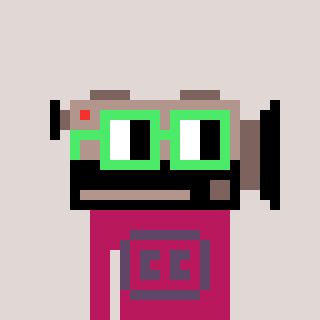
a pixel art character with square light green glasses, a camcorder-shaped head and a darkpink-colored body on a warm background